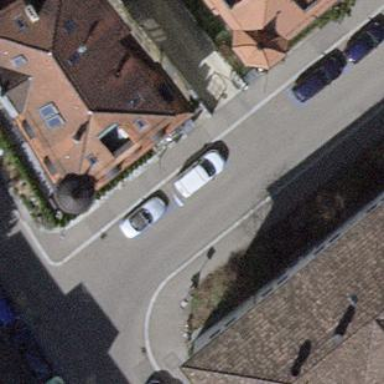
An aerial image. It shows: Parking lane with parallel orientation. The surface of the lane is asphalt.